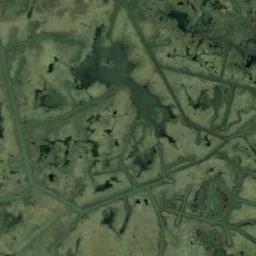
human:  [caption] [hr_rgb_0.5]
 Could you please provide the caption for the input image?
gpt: The surface of the lake in a wetland is covered with a large dense dark green and light green mixed plants .

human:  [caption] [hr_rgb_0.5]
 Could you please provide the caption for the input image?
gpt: There are rows of tall trees in this wetland .

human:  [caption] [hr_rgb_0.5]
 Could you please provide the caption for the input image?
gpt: The wetland consists of green plants, Dry plants and water .

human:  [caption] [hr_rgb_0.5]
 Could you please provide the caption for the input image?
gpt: There are many roads on the wetlands .

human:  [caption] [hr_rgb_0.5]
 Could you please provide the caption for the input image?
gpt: There are many green areas and some water areas on the wetland .